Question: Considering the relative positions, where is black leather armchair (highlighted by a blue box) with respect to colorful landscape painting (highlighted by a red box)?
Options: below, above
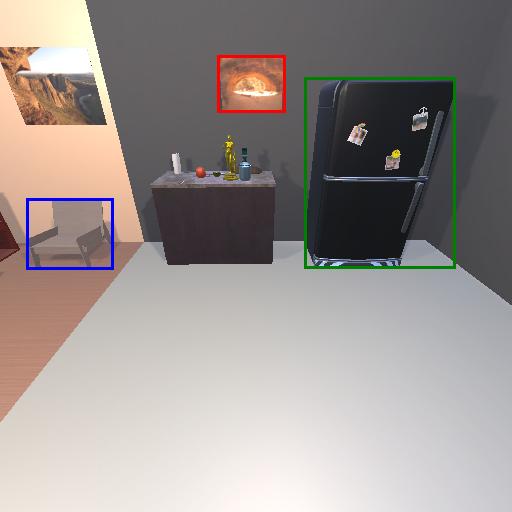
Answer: below